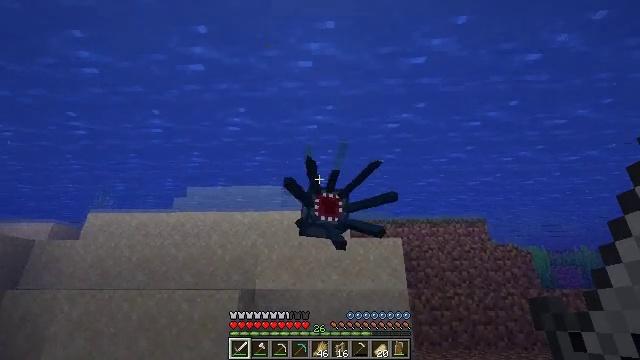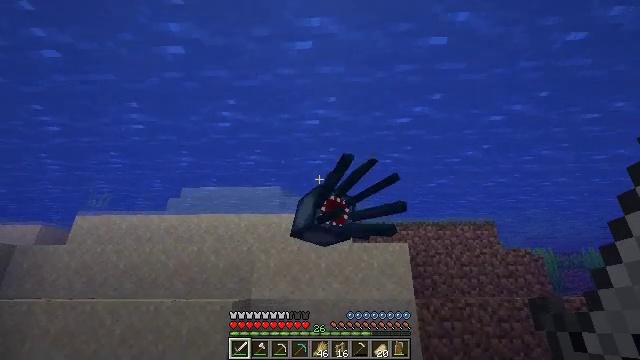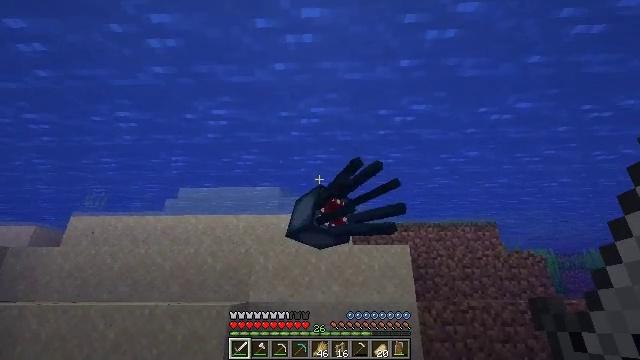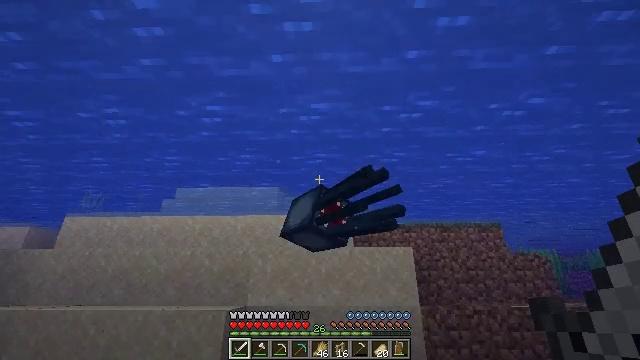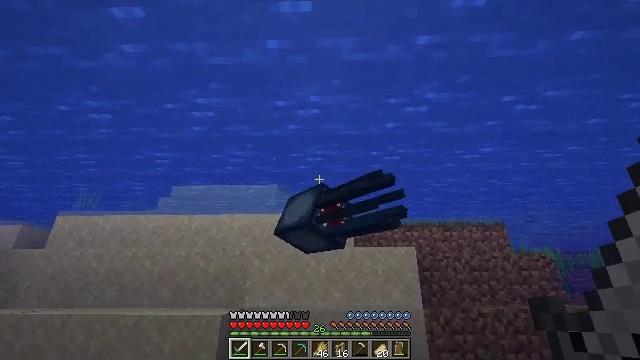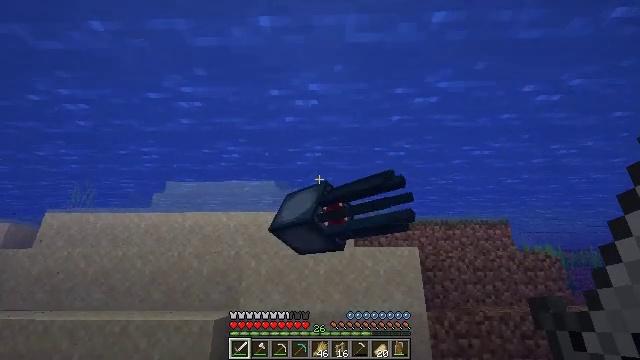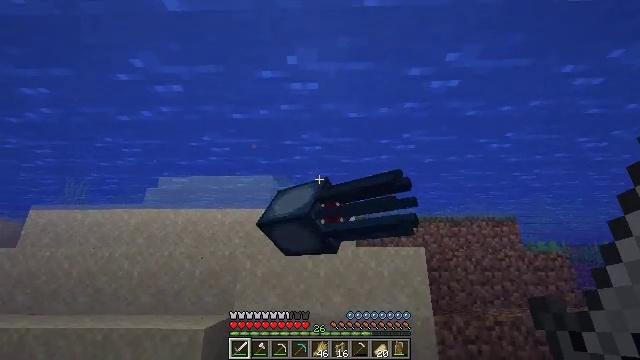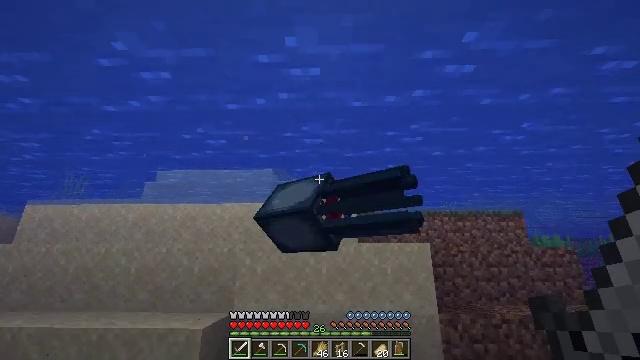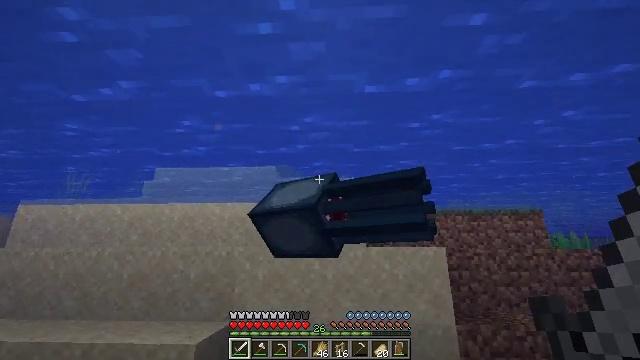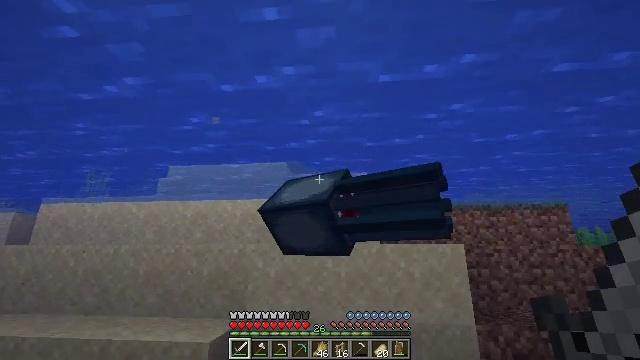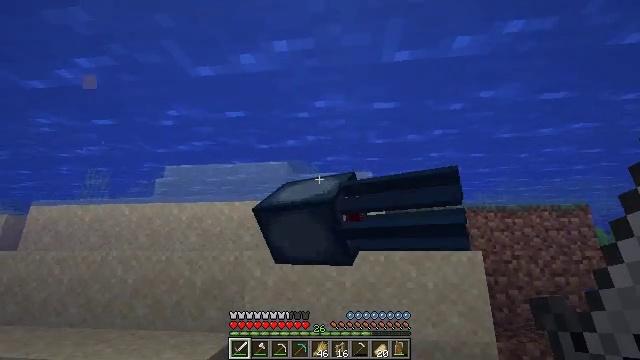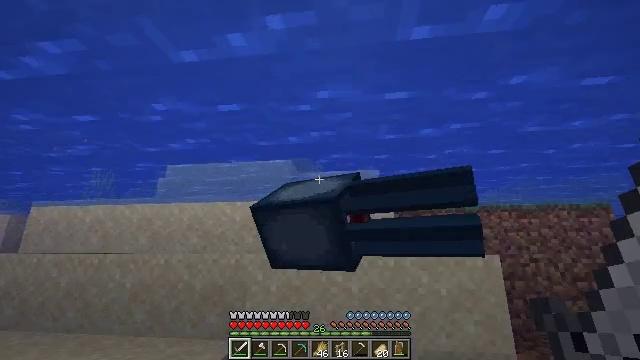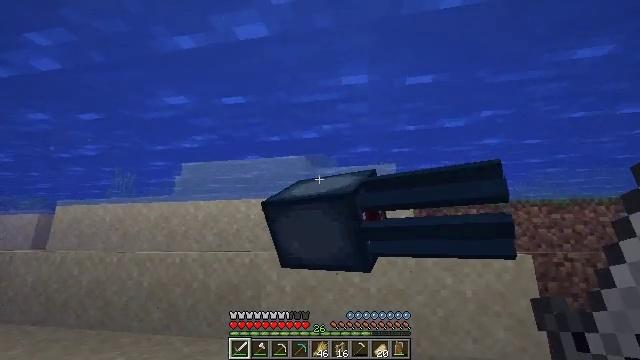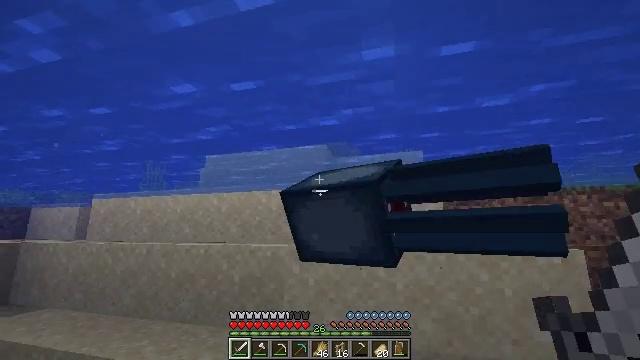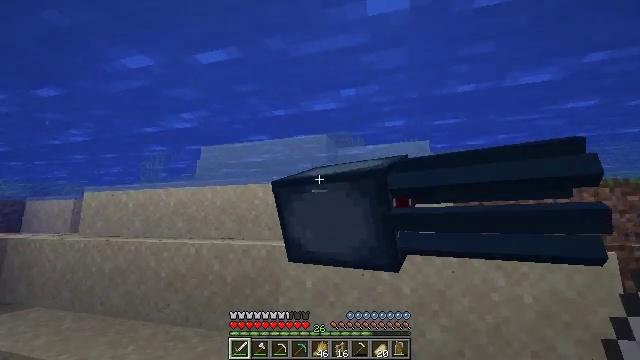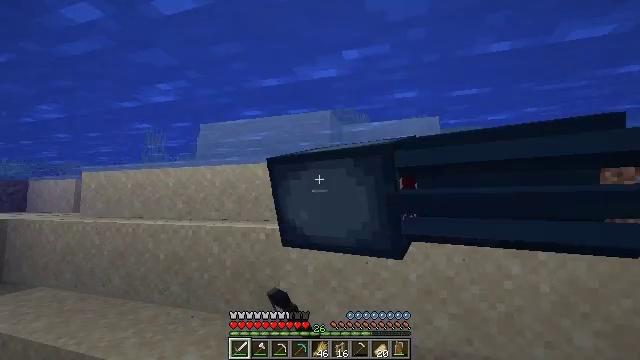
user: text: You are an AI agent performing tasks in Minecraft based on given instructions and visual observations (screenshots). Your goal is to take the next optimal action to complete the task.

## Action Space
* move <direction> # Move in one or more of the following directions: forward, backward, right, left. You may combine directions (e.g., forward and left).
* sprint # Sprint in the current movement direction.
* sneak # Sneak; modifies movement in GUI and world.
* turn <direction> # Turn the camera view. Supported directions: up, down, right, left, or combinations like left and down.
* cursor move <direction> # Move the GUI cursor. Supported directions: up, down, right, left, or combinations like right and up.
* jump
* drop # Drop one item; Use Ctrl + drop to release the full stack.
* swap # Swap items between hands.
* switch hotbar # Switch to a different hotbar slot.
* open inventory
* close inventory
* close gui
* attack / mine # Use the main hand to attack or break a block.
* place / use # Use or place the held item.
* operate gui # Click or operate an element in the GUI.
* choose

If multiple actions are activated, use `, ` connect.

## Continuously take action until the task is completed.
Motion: motion action
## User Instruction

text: Hunt a squid.
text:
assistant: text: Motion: move forward, sprint
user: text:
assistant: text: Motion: move forward, sprint
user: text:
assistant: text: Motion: move forward, sprint
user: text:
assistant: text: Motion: move forward, sprint
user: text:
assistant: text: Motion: move forward, sprint
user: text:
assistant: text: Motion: move forward, sprint, turn down
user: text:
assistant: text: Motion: move forward, sprint, turn down
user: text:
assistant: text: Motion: move forward, sprint, turn left
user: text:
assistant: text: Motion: move forward, sprint, turn left and down
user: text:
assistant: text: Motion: move forward, sprint
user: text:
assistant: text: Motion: move forward, sprint, turn left
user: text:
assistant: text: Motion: move forward, sprint, turn left and down
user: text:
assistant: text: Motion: move forward, sprint, turn left and down
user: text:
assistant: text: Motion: move forward, sprint, turn down, attack / mine
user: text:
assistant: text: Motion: move forward, sprint, turn left and down, attack / mine
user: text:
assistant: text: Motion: move forward, sprint, turn left and down, attack / mine
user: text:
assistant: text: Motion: move forward, sprint, attack / mine
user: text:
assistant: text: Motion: move forward, sprint
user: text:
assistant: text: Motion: sprint